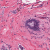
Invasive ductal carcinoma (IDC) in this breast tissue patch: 0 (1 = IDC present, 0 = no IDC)